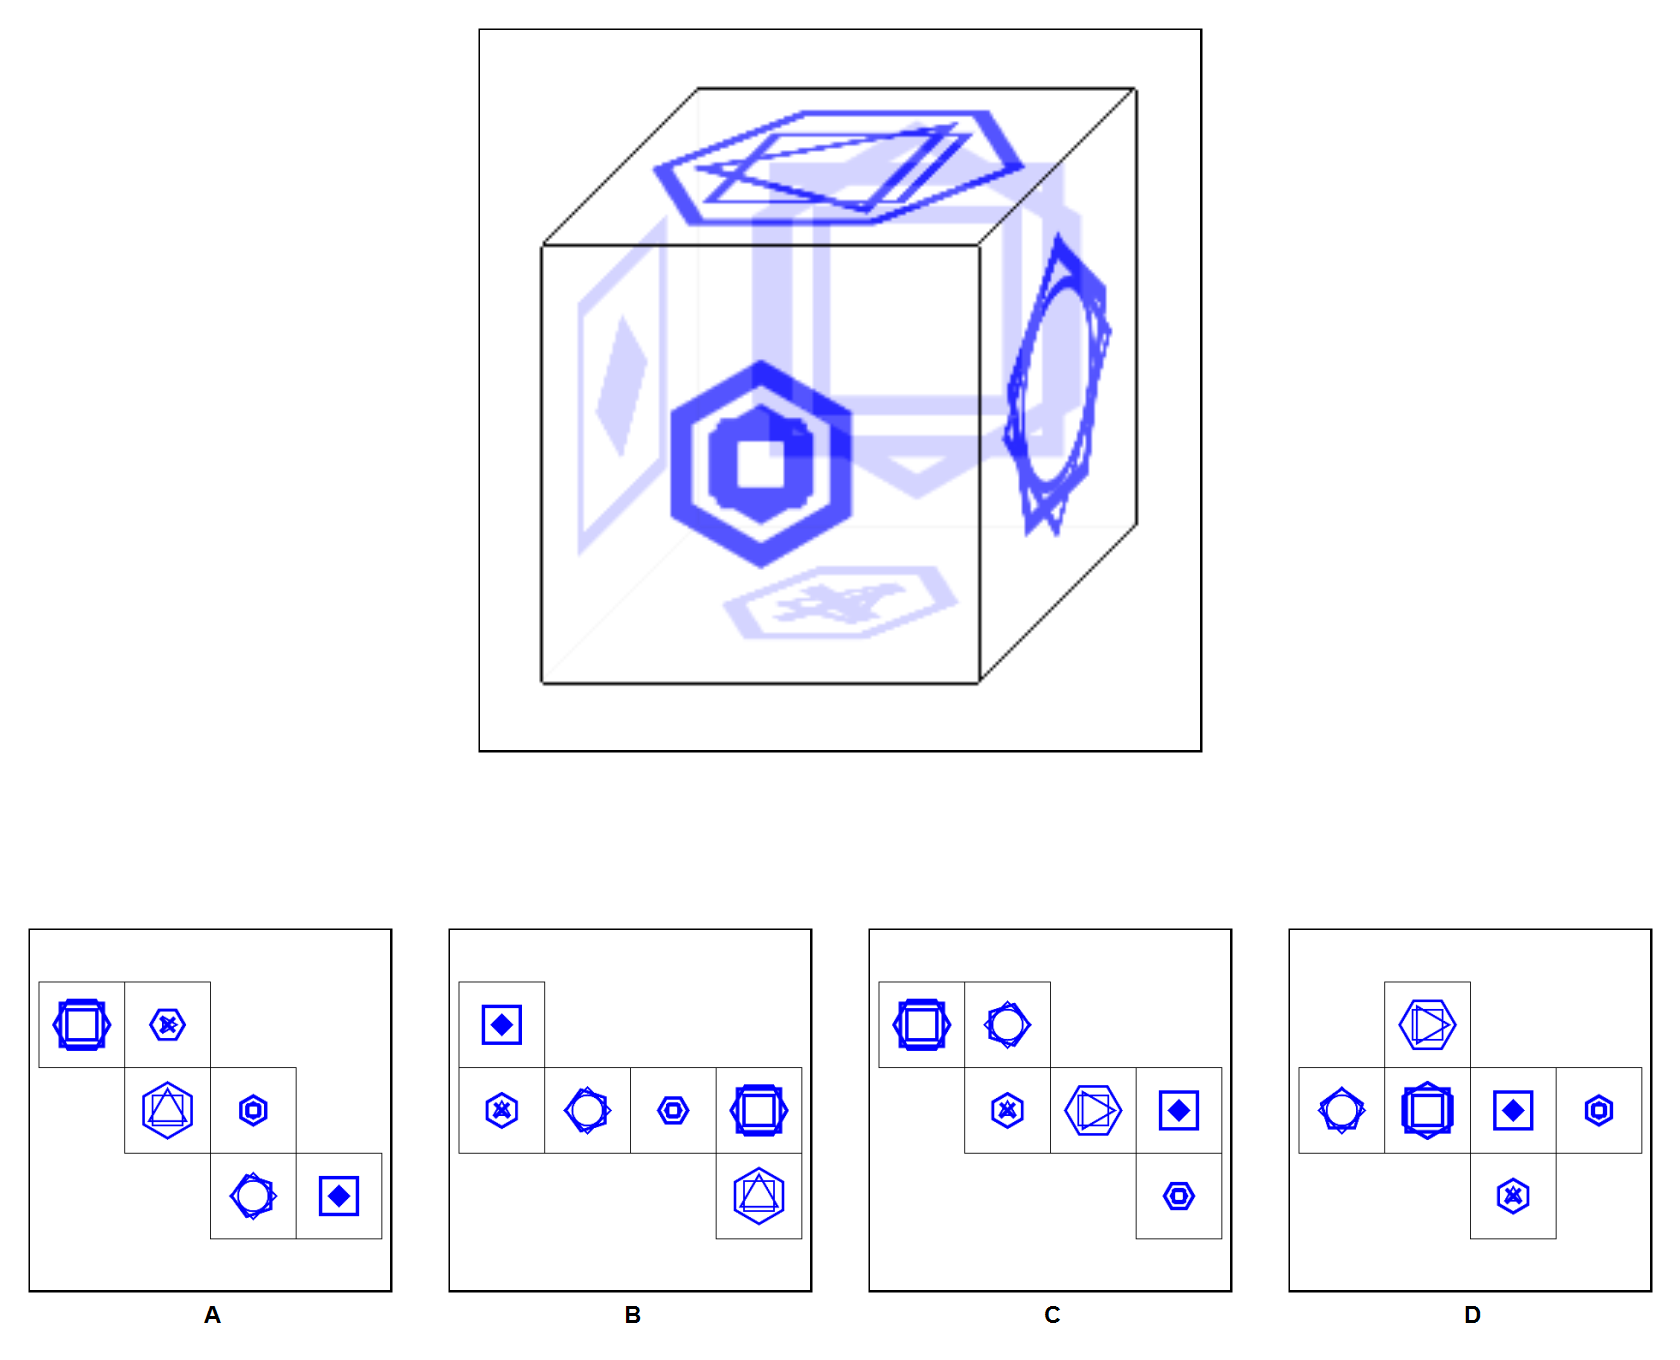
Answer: D